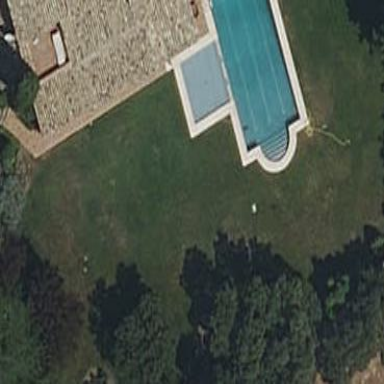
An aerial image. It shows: Swimming pool located in leisure land.